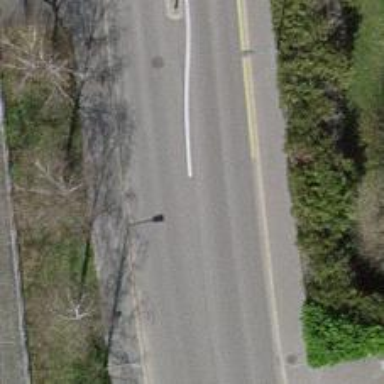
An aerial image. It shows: Residential road with sidewalks on both sides.